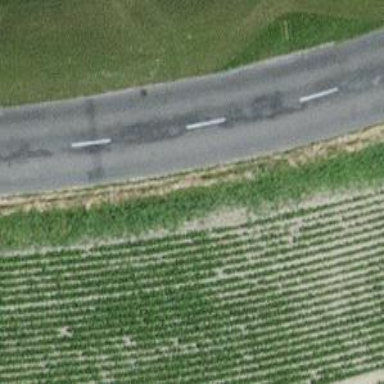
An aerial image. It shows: Unclassified road with asphalt surface.